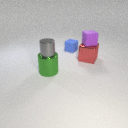
small purple rubber cube behind small gray metal cylinder